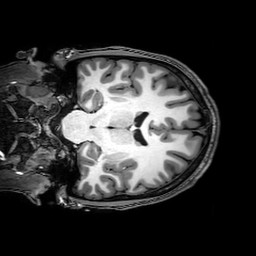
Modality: T1w
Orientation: coronal
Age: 21
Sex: male
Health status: healthy
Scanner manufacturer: philips
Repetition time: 0.008151 s
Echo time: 0.00375 s